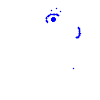
Particle: pion